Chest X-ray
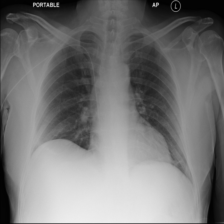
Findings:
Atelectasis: positive
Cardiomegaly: negative
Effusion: negative
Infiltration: negative
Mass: negative
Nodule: negative
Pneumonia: negative
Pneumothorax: negative
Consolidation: negative
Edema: negative
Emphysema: negative
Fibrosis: negative
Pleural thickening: negative
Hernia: negative